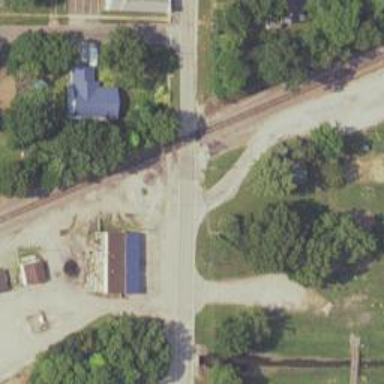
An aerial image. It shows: Level crossing with lights at the railway.